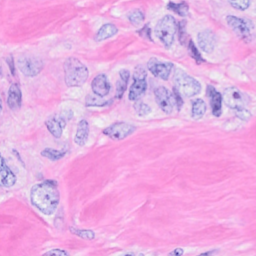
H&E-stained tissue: Breast